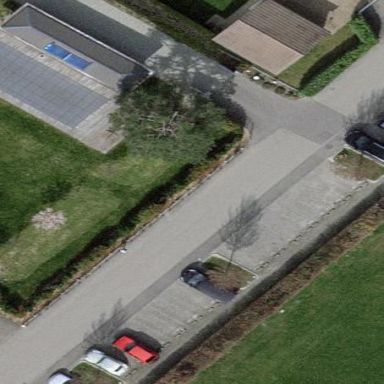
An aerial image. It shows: Parking available on the street side.